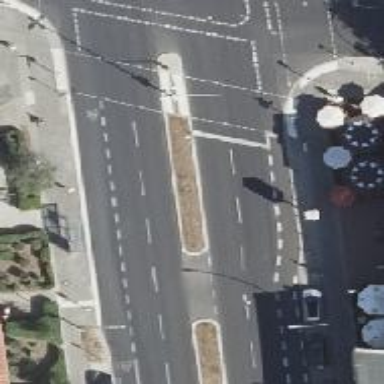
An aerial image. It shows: Road with traffic signals.